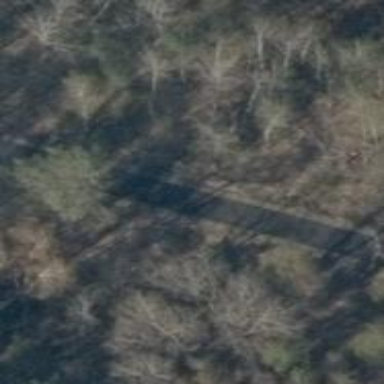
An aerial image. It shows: Asphalt path.